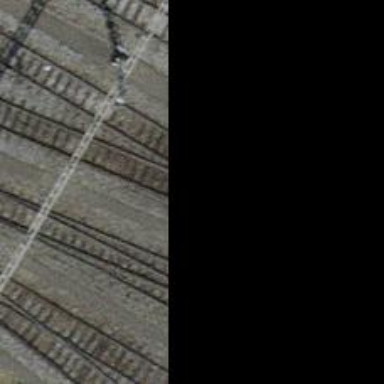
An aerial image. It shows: Rail yard with electrified contact lines for the trains.